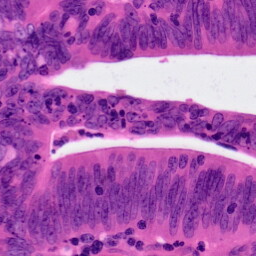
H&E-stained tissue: Colon